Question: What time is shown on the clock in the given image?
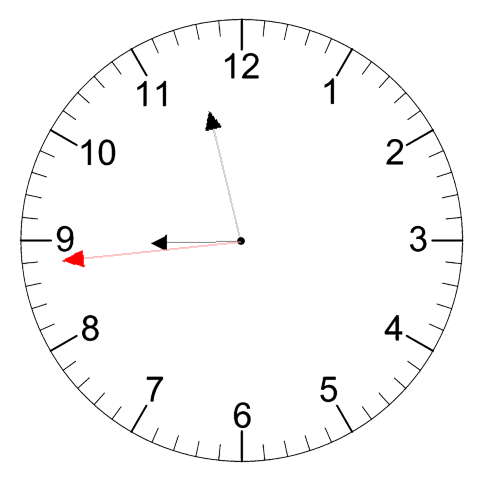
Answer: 08:57:44